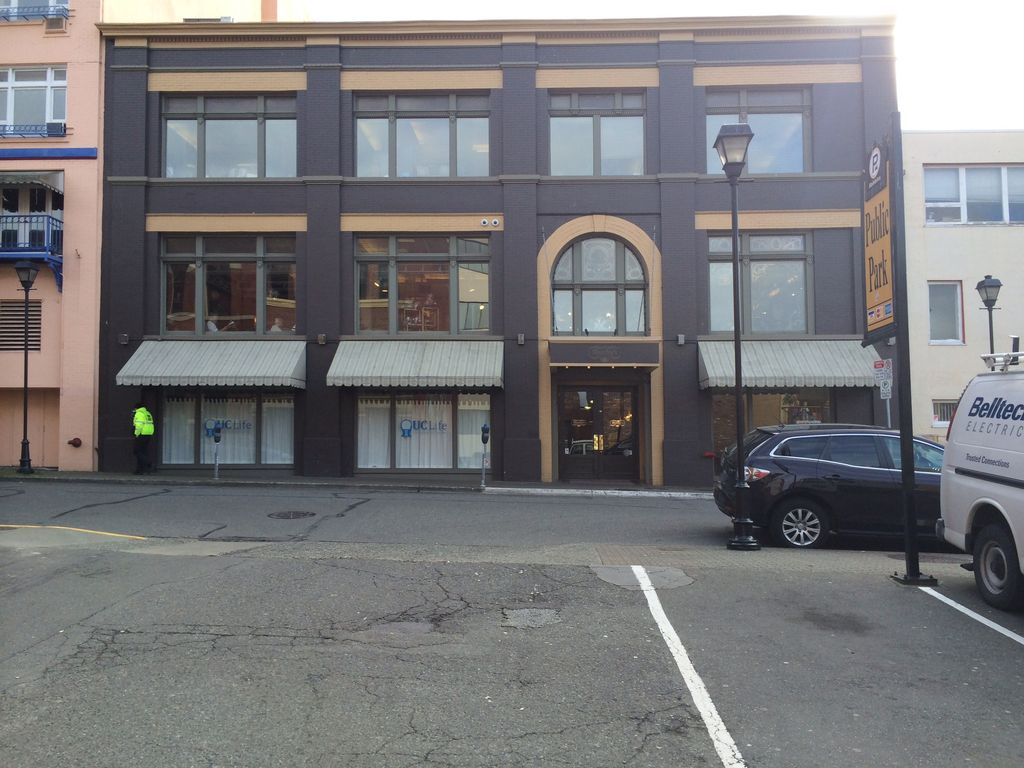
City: victoria